Question: When your website is loaded through HTTPS, the Google Maps Marker Clusterer Plus default icons are still loaded via plain HTTP
And that triggers the "mixed content" warning from most browsers

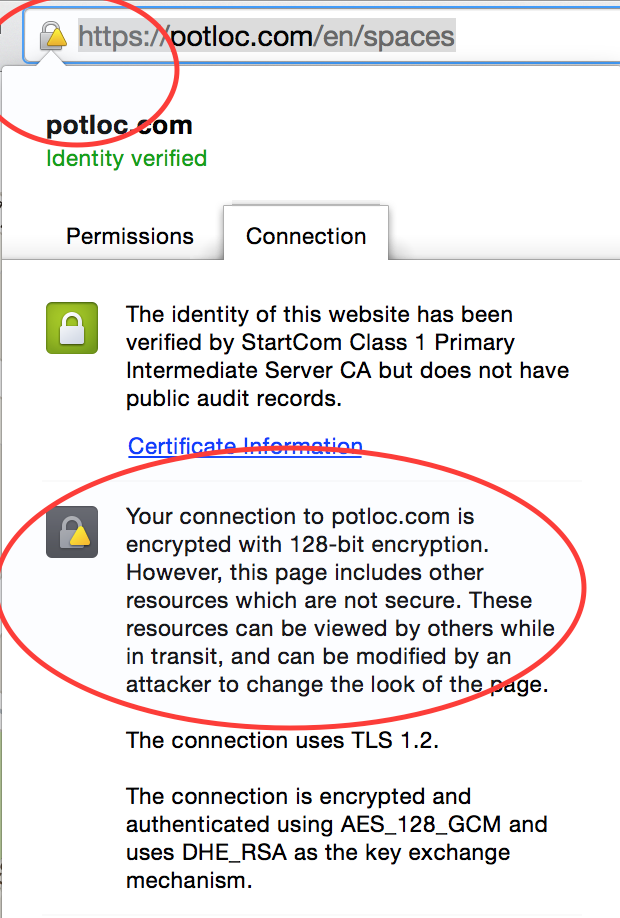
Answer: You can also address this, in a similar fashion to <URL>:
'''
var mc = new MarkerClusterer(map, markers, {
imagePath: 'https://google-maps-utility-library-v3.googlecode.com/svn/trunk/markerclustererplus/images/m'
});
'''
As <URL>:
'''
https://cdn.rawgit.com/googlemaps/v3-utility-library/master/markerclustererplus/src/markerclusterer.js
https://cdn.rawgit.com/googlemaps/v3-utility-library/master/markerclustererplus/src/markerclusterer_packed.js
'''
You'll also need to direct the imagePath option to the new hosting location when instantiating your MarkerClusterer as follows:
'''
var mc = new MarkerClusterer(map, markers, {
imagePath: 'https://cdn.rawgit.com/googlemaps/v3-utility-library/master/markerclustererplus/images/m'
});
'''
In production, the above urls (with the cdn prefix) should be used as they have <URL>.
Accessing files hosted from Git is covered in more detail in the following SO answer:
<URL>